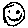
Label: smiley face